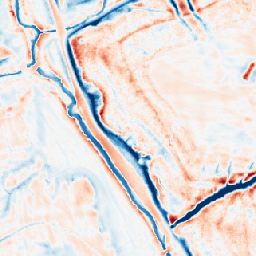
Category: edge_preserving
Decomposition family: bilateral
Decomposition parameters: d: 21
sigma_color: 150
sigma_space: 50
Upsampling method: area
Upsampling parameters: scale: 8
Upsampling scale: 8